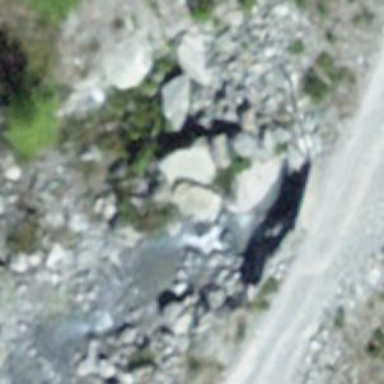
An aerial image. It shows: Tunnel.